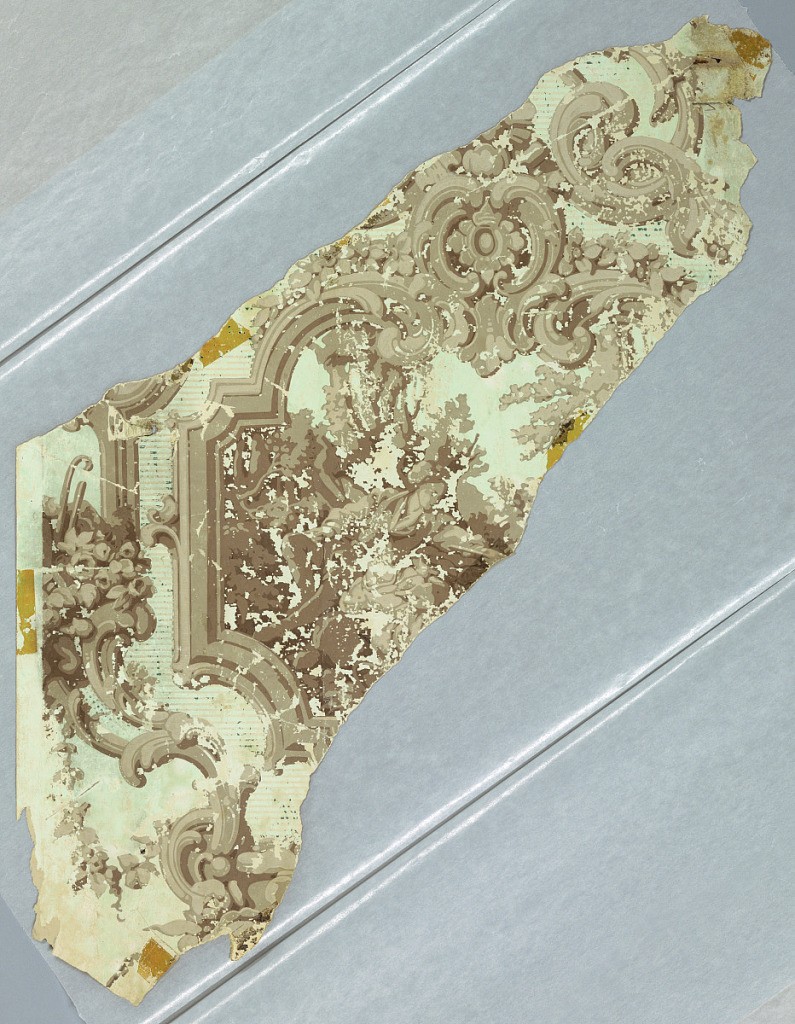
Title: Sidewall
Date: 1850–1900
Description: Very fragmentary piece, scrolling architectural framework with floral motifs. Printed in shades of gray on green background.